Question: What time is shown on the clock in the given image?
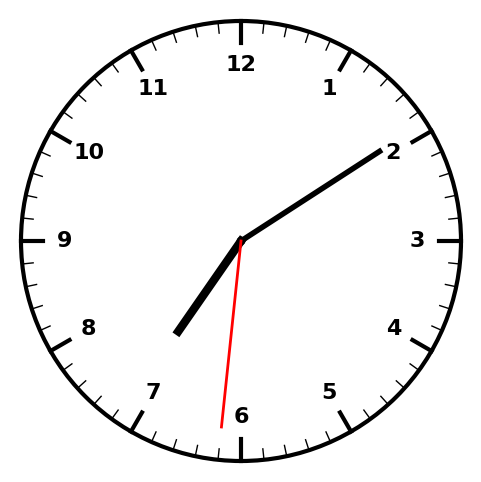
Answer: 07:09:31